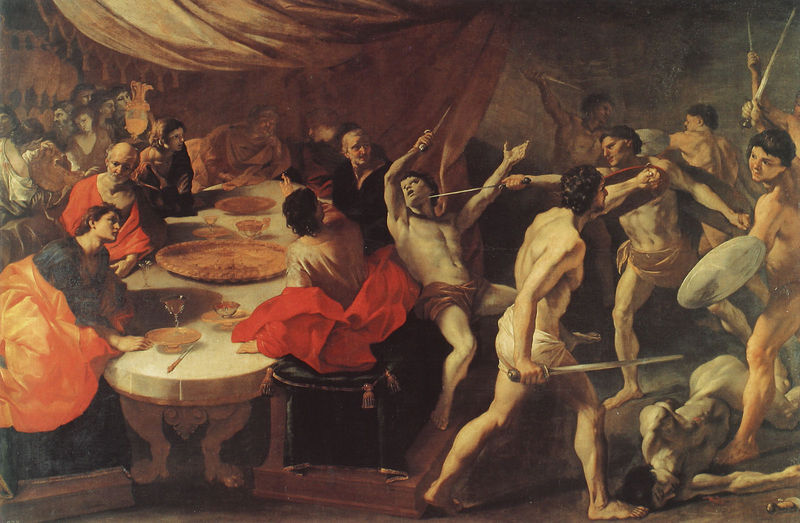
Titel: Festessen mit Gladiatoren - Wettstreit
Künstler: Giovanni Lanfranco
Institution: Madrid, Museo del Prado
Schlagwörter: blau, gemälde, kampf, kämpfer, nackt, umhang, aquarell, menschen, braun, marmor, männer, tisch, rot, tuch, fest, malerei, gläser, tablett, teller, tod, tot, vorhang, kelch, stoff, knaben, essen, tafel, wein, schild, antike, schwert, schwerter, säbel, schwerte, verletzt, festmahl, mahl, rom, sparta, baldachin, kelche, sklaven, zelt, schilde, gladiatoren, pizza, jünglinge, alte leute, frauewn